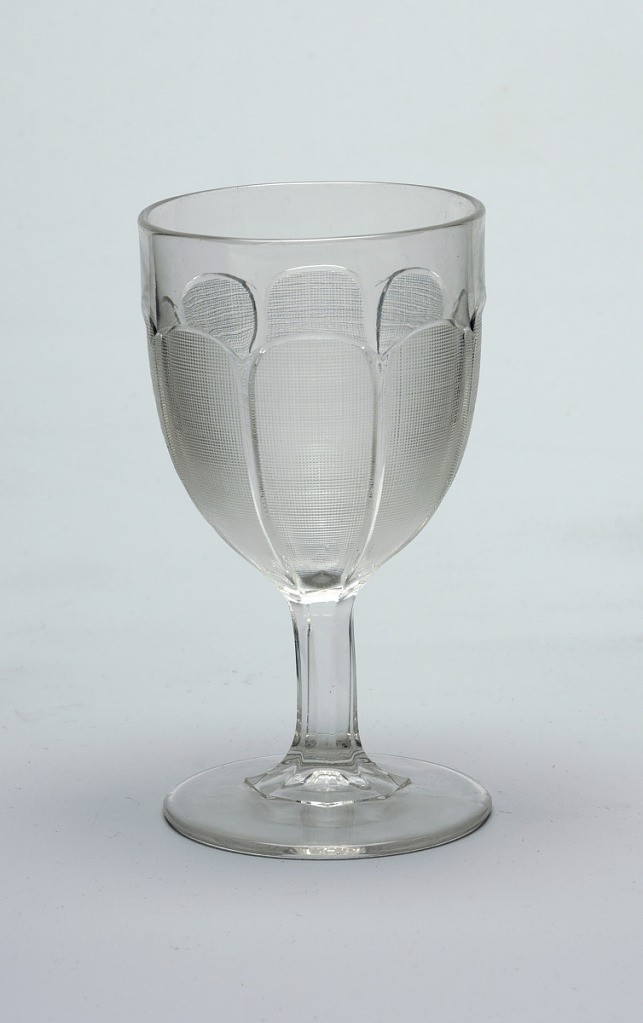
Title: Glass
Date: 19th century
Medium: Glass
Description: Goblet decorated with eight elongated scallops infilled with hatching